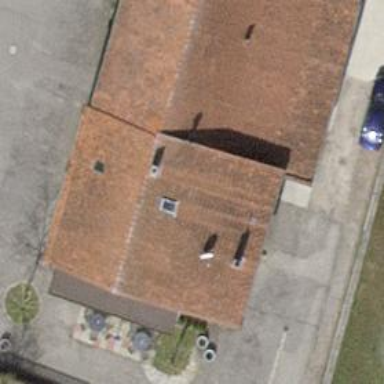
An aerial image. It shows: Restaurant.